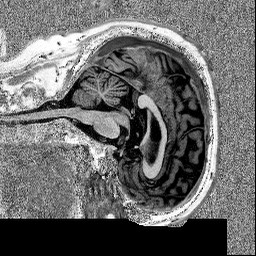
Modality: MP2RAGE
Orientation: sagittal
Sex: male